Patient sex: F
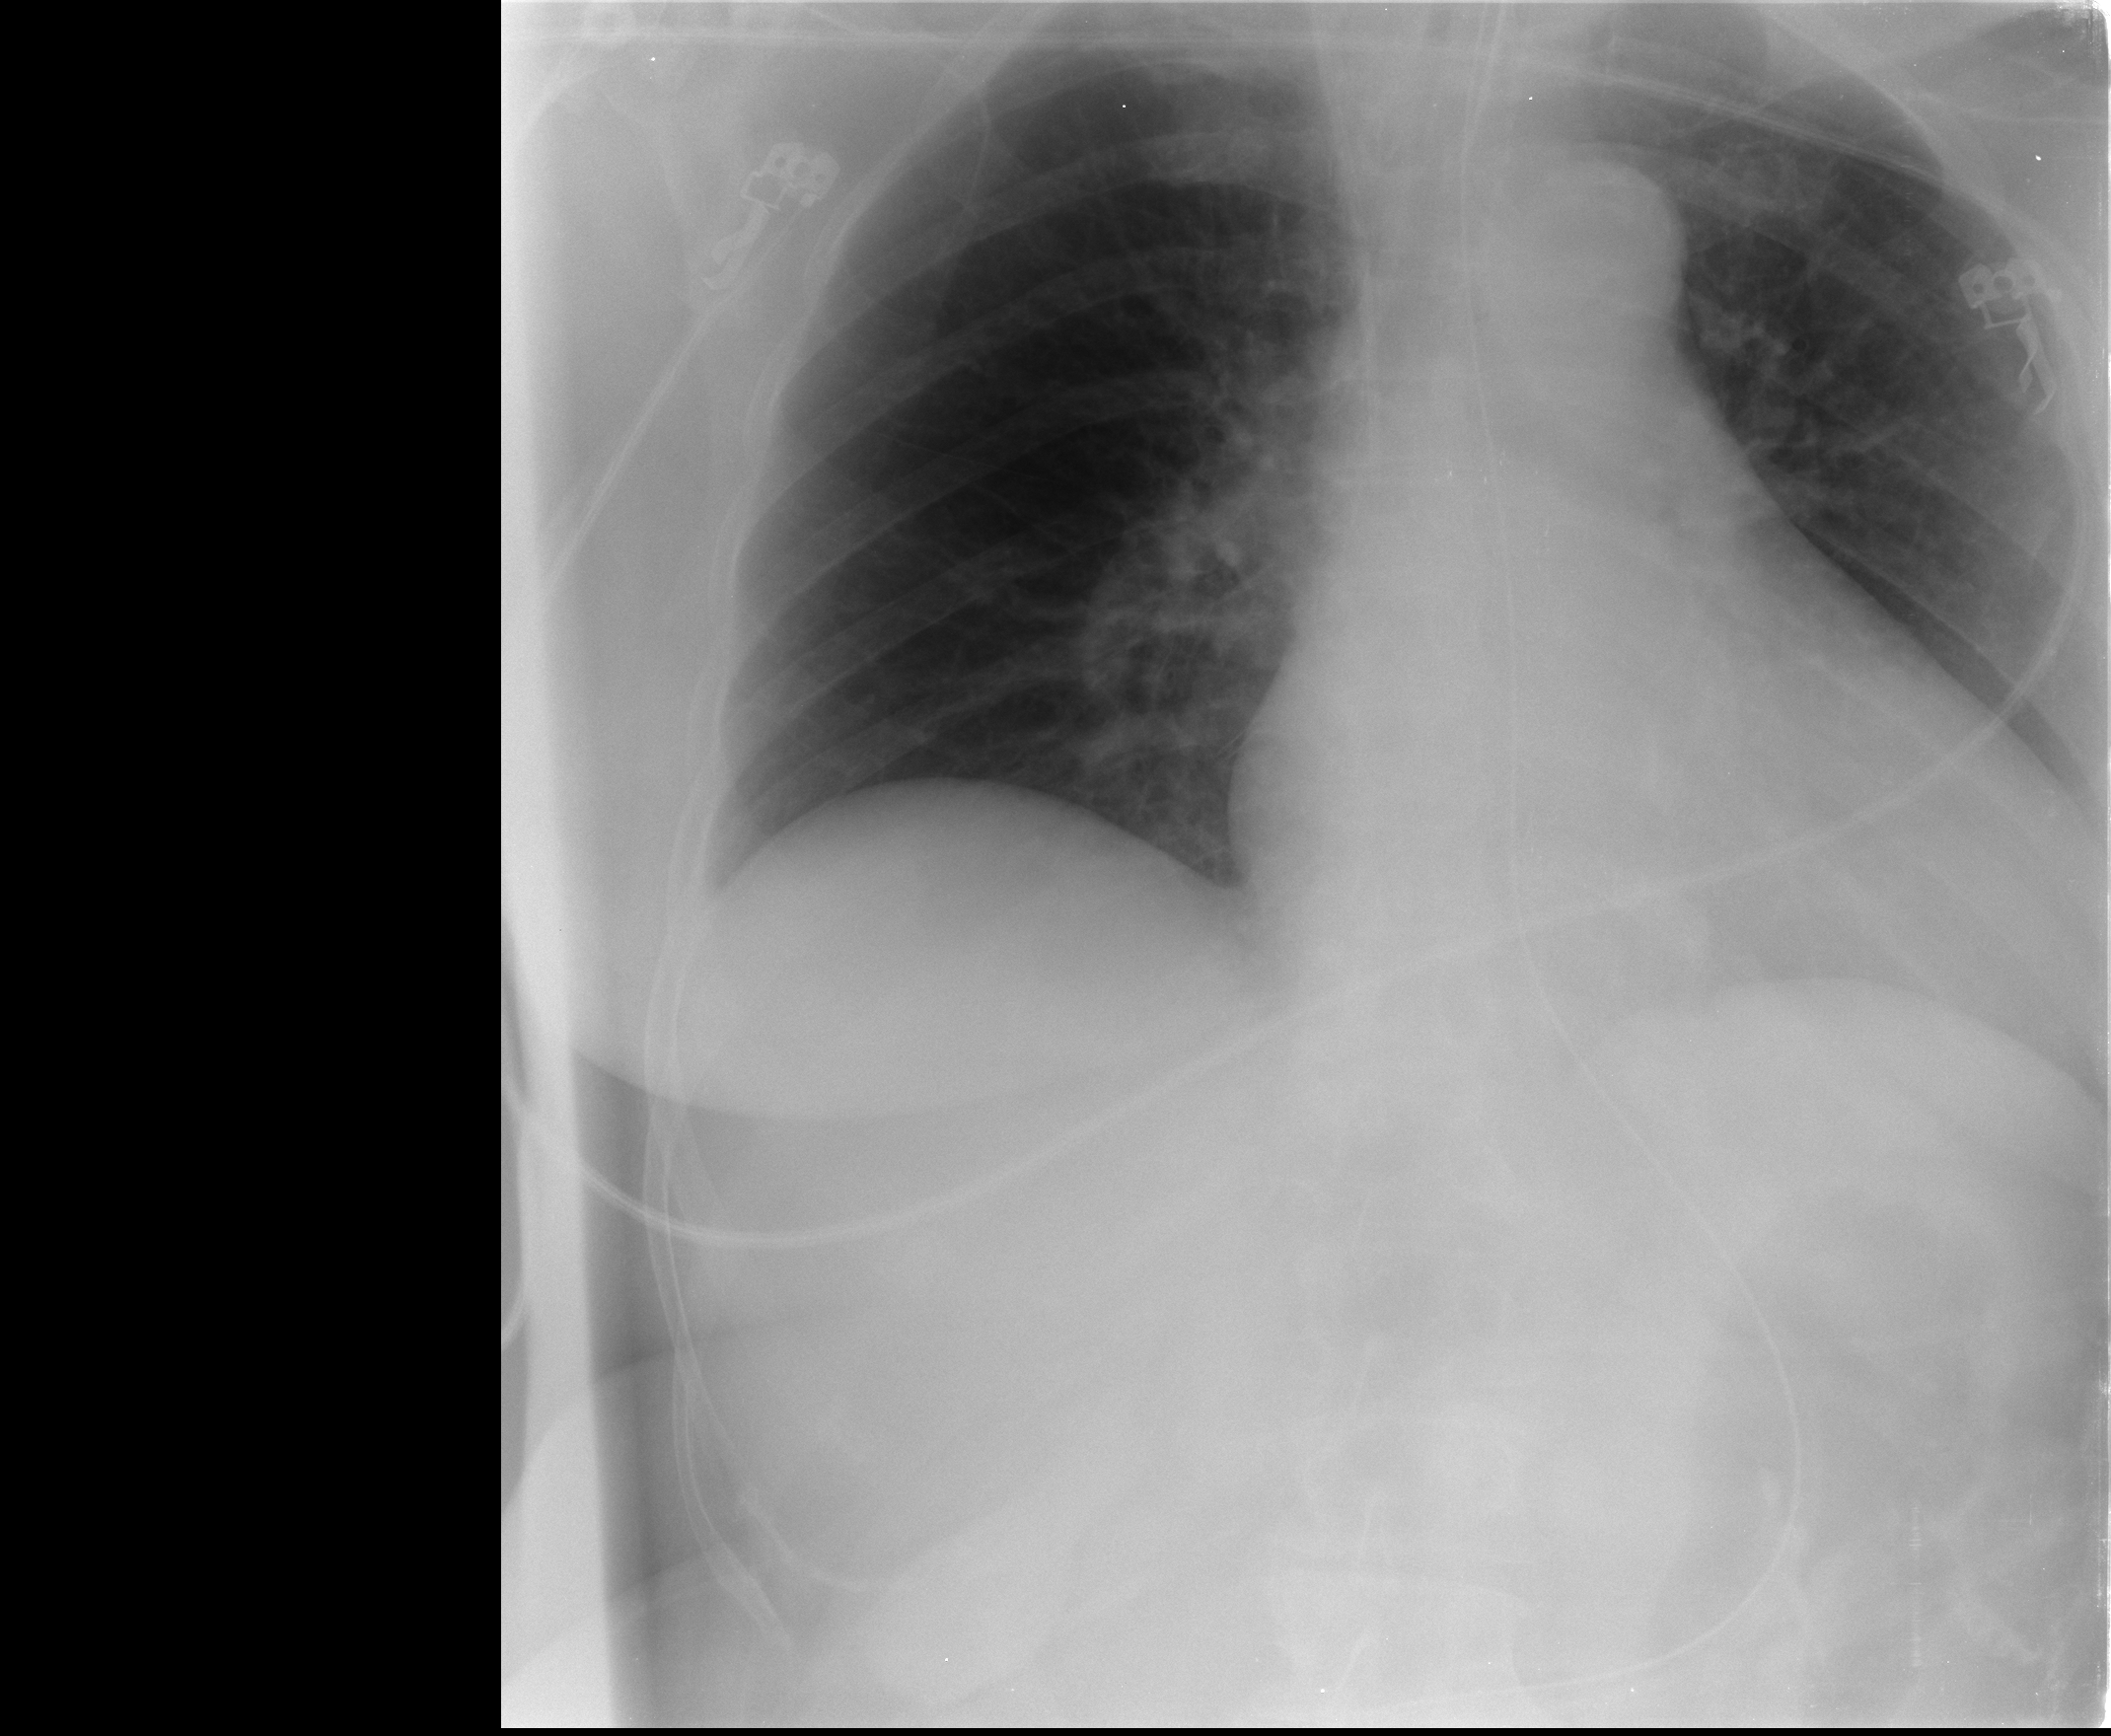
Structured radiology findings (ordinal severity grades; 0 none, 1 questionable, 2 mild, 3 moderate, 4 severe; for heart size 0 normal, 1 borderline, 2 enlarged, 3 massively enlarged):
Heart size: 1
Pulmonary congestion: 1
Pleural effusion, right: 0
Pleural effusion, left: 0
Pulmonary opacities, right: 0
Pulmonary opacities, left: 0
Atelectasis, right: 0
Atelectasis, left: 0